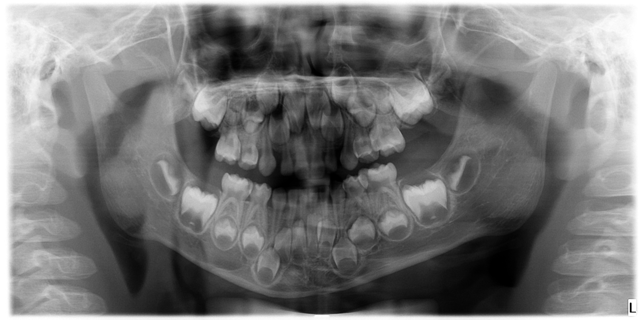
child